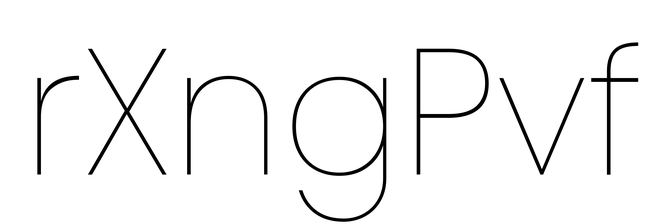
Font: Poppins-Thin